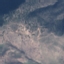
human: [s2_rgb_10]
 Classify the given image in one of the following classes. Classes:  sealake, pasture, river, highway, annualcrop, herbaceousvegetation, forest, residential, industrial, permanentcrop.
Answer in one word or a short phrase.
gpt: HerbaceousVegetation